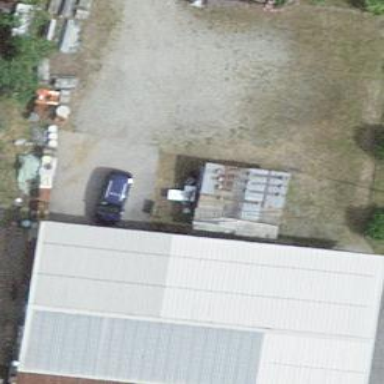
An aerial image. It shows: Industrial building.